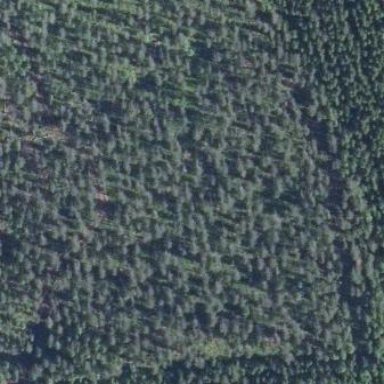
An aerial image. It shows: Woodland consisting mainly of needle-leaved trees.